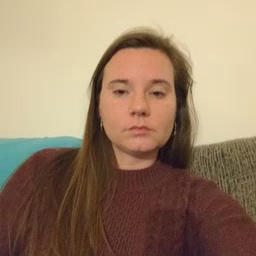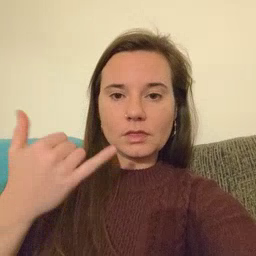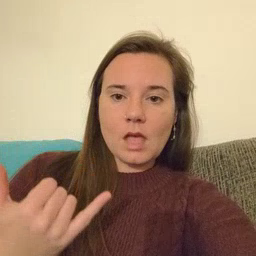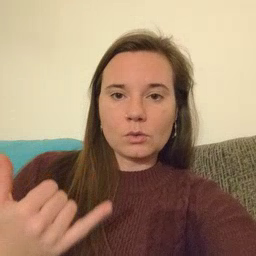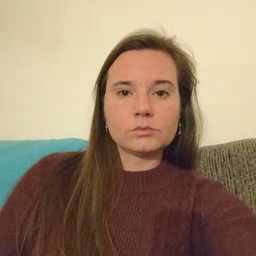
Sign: now